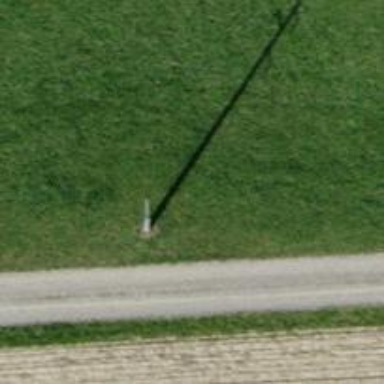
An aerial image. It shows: Concrete power pole.